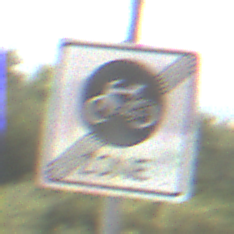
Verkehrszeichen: EndeFahrradzone
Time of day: Midday
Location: Outdoor (Nature)
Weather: PartlyCloudy
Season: NotSpecified
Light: Natural